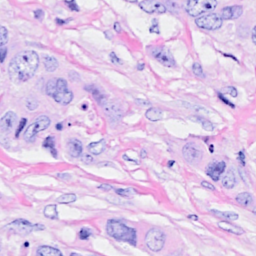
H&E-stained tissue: Breast